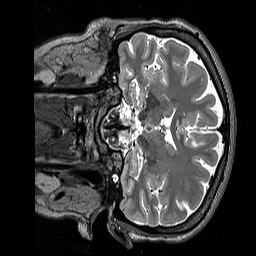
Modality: T2w
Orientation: coronal
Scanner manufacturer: siemens
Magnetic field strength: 3 T
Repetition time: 3.2 s
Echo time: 0.451 s